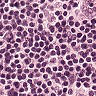
Metastatic tissue present: no